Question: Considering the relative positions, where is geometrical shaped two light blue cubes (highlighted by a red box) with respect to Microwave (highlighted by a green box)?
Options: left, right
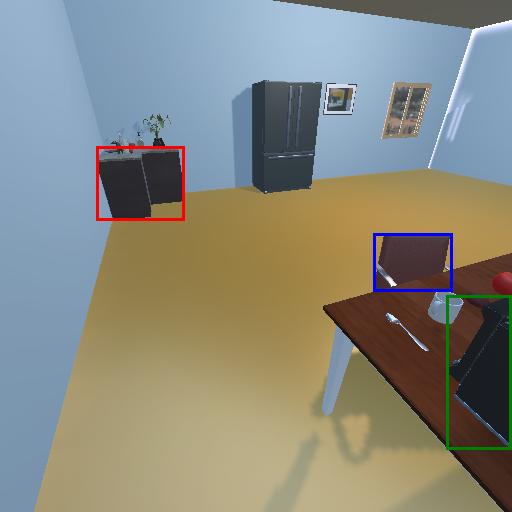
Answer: left